Question: I am using the formtable control from extlib like this:
'''
<xe:formTable id="formTable1" fieldHelp="false" labelPosition="above">
<xe:formRow id="formRow1" label="Name" for="inputText1">
<xp:inputText id="inputText1"></xp:inputText>
</xe:formRow>
</xe:formTable>
'''
And it produces the following HTML
'''
<fieldset id="view:_id1:formTable1" class="lotusForm">
<table class="lotusFormTable" role="form" cellpadding="0" cellspacing="0" border="0">
<tbody>
<tr class="lotusFormFieldRow">
<td colspan="3">
<div style="padding-left: 25px" class="lotusFormLabel">
<label for="view:_id1:inputText1">Name</label>
</div>
<div style="padding-left: 25px">
<input type="text" id="view:_id1:inputText1" name="view:_id1:inputText1" class="xspInputFieldEditBox"></div>
</td>
</tr>
</tbody>
</table>
'''
The result look like this using the bootstrap theme.

The problem I have is that I want the inputfield to have a width of the form table.
I have tried to set the formtable and inputfield width using css but it does not work.
how can I change the formtable so it set the inputfield to stretch out to the formtable width? (or how can I control the width of the inputfield)
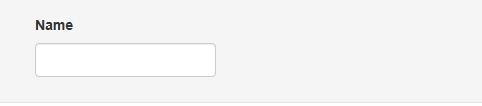
Answer: Add this css to your XPage
'''
.lotusFormTable, .xspInputFieldEditBox {
width: 100%
}
'''
It will expand the table and the input text field to 100%.